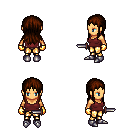
a pixel art fantasy rpg character, female body template, human, tanned skin, maroon pirate shirt, gold greaves, brown unkempt hairstyle, gold gloves, metal boots, dagger, four views (front, back, left, right), 2x2 character sprite sheet, small pixel art, hard edges, no anti-aliasing